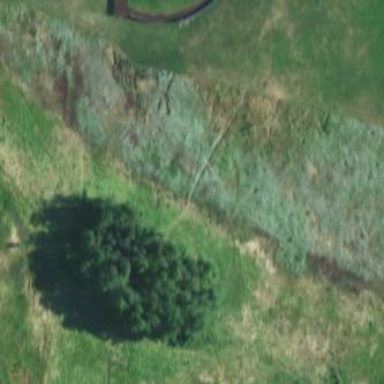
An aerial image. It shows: Swamp in wetland area.